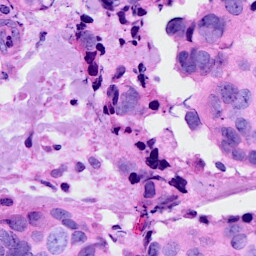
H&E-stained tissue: Breast